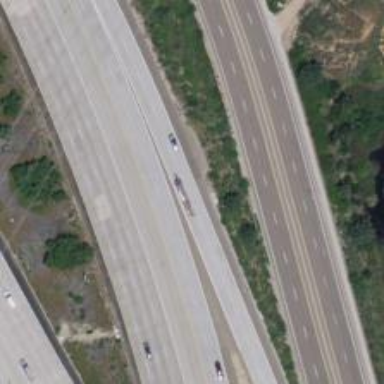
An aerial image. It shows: View of motorway.